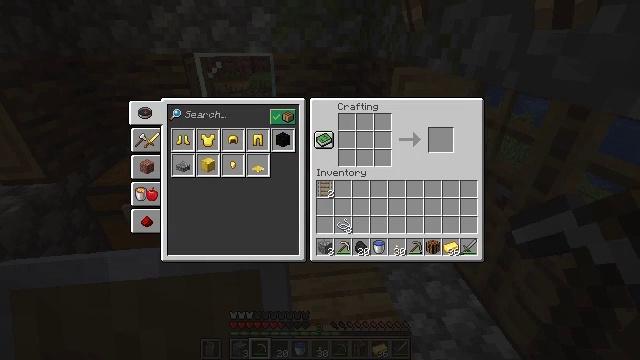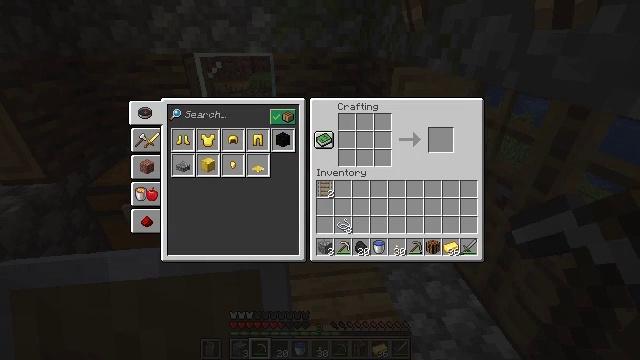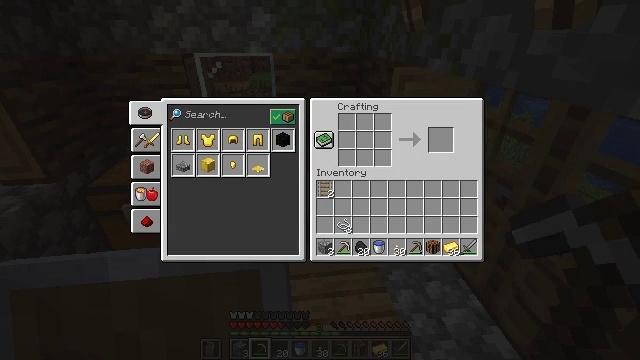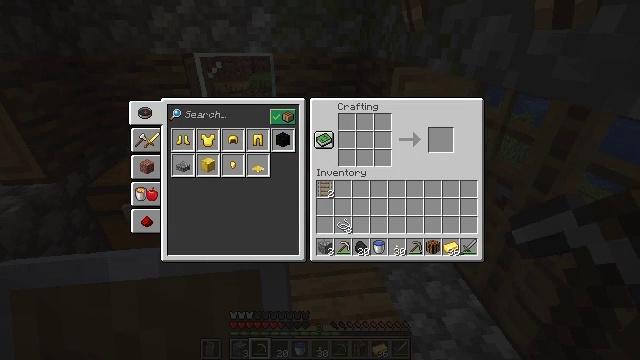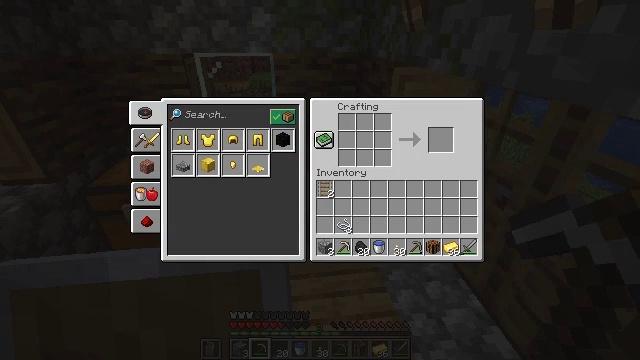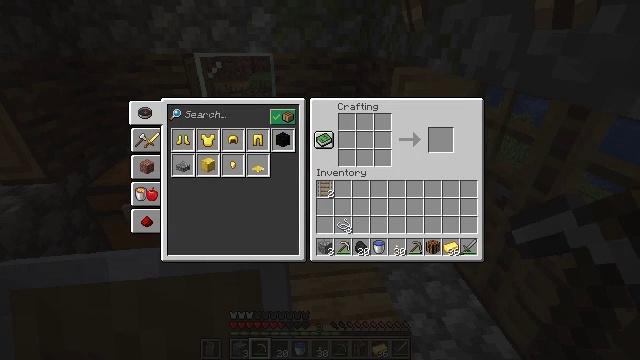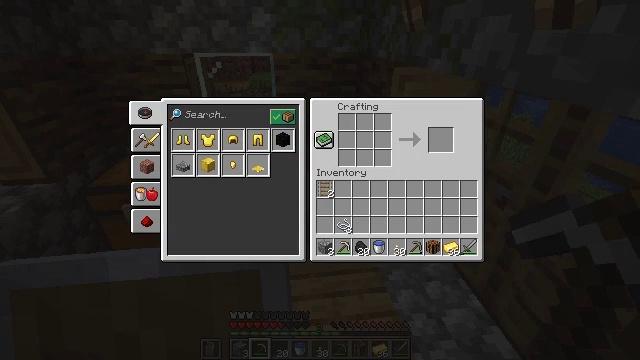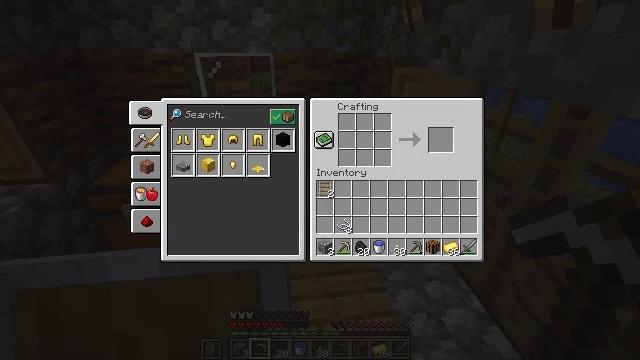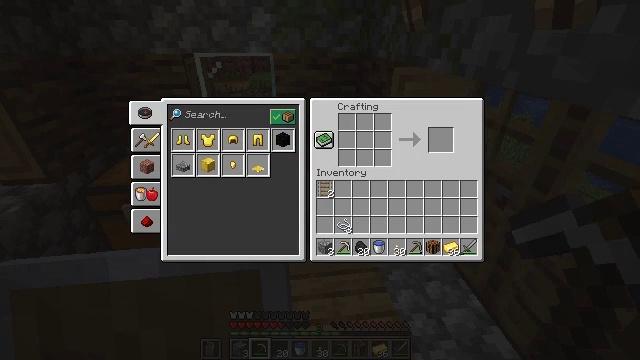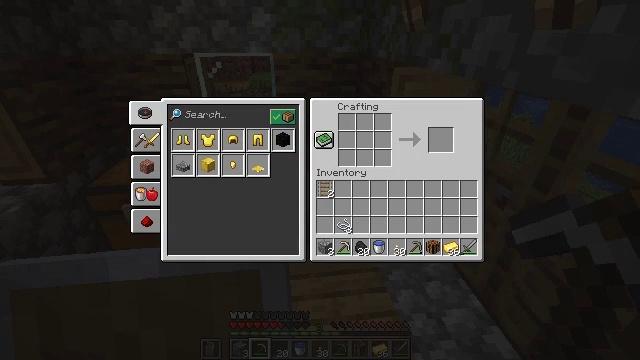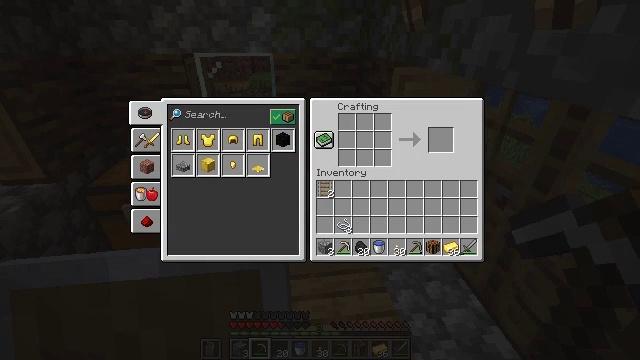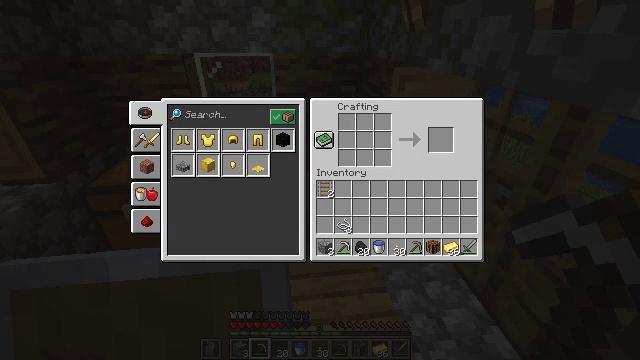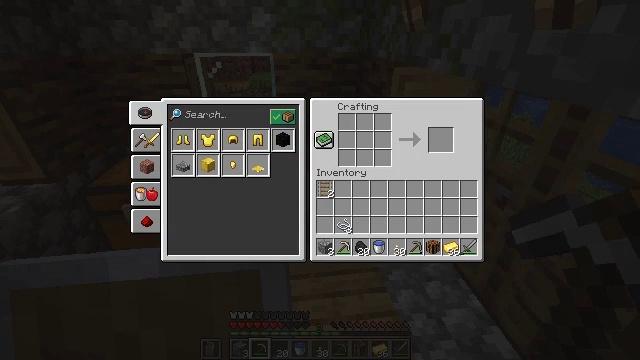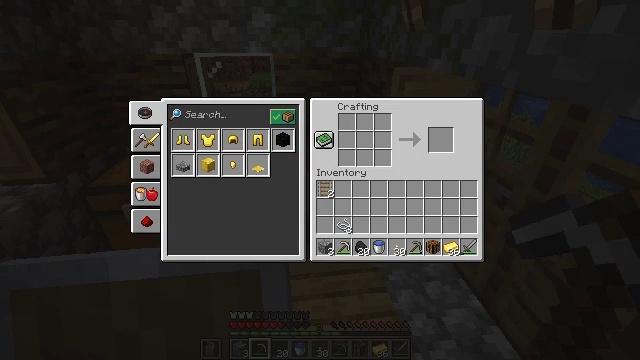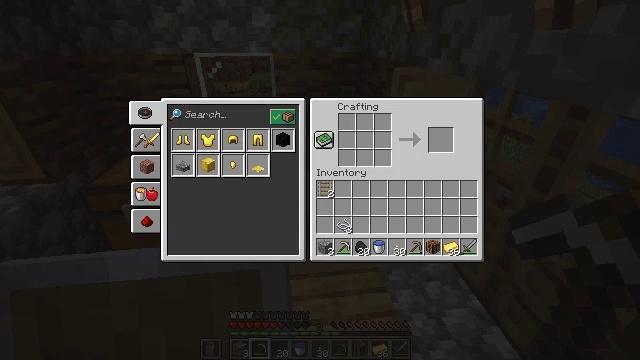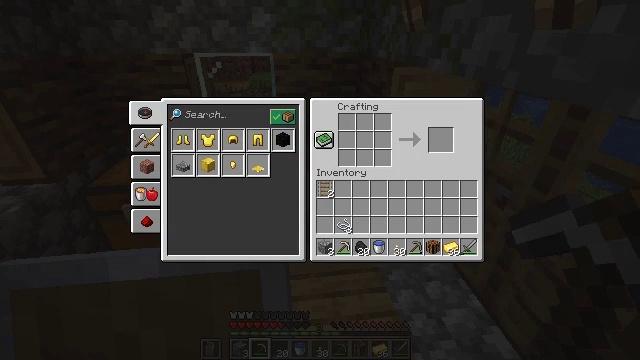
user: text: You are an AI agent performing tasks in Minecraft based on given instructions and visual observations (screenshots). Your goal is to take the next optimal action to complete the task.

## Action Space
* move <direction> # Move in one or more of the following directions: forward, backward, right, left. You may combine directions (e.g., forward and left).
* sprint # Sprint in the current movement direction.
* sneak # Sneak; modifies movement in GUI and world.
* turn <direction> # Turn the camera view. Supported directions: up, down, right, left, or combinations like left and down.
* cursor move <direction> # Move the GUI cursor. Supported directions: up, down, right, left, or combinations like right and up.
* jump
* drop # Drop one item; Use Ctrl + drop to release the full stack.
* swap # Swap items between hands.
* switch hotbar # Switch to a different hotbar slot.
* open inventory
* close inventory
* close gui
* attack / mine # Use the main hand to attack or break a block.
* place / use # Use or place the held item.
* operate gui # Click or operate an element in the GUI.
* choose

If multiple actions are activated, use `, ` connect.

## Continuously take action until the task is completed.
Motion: motion action
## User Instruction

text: Get golden leggings by crafting with gold ingots.
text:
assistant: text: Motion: no_op
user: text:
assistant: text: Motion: no_op
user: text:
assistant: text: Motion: no_op
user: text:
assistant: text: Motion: no_op
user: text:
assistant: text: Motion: no_op
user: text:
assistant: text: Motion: no_op
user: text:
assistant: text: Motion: no_op
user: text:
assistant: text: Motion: no_op
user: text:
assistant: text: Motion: no_op
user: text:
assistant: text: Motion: no_op
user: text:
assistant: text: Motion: no_op
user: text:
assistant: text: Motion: no_op
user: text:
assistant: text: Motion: no_op
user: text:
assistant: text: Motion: no_op
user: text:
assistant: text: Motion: no_op
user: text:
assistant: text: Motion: no_op
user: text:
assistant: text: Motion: no_op
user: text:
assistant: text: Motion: no_op
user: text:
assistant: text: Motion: no_op
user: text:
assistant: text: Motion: no_op
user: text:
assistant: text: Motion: no_op
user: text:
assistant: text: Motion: no_op
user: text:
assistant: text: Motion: no_op
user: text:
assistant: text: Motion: no_op
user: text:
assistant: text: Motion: no_op
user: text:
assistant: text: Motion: no_op
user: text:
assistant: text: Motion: no_op
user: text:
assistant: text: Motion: no_op
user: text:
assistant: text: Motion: no_op
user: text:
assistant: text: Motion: no_op